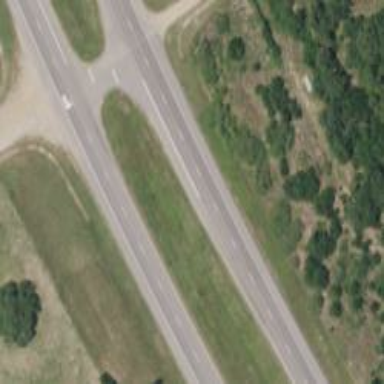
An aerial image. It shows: Asphalt trunk highway classified as expressway.